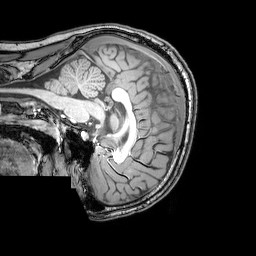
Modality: T1w
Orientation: sagittal
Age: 24
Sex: male
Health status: healthy
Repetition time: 0.081 s
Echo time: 0.037 s